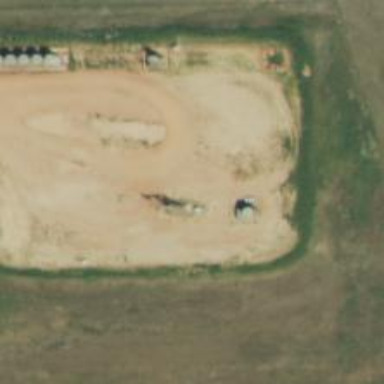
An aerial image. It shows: Storage tank that is man-made.